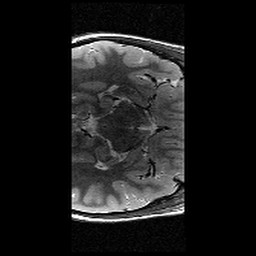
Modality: T2w
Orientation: axial
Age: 10
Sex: female
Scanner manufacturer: siemens
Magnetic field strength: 3 T
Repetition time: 9.23 s
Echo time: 0.067 s